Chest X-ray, PA view. Patient: 46 years old, sex M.
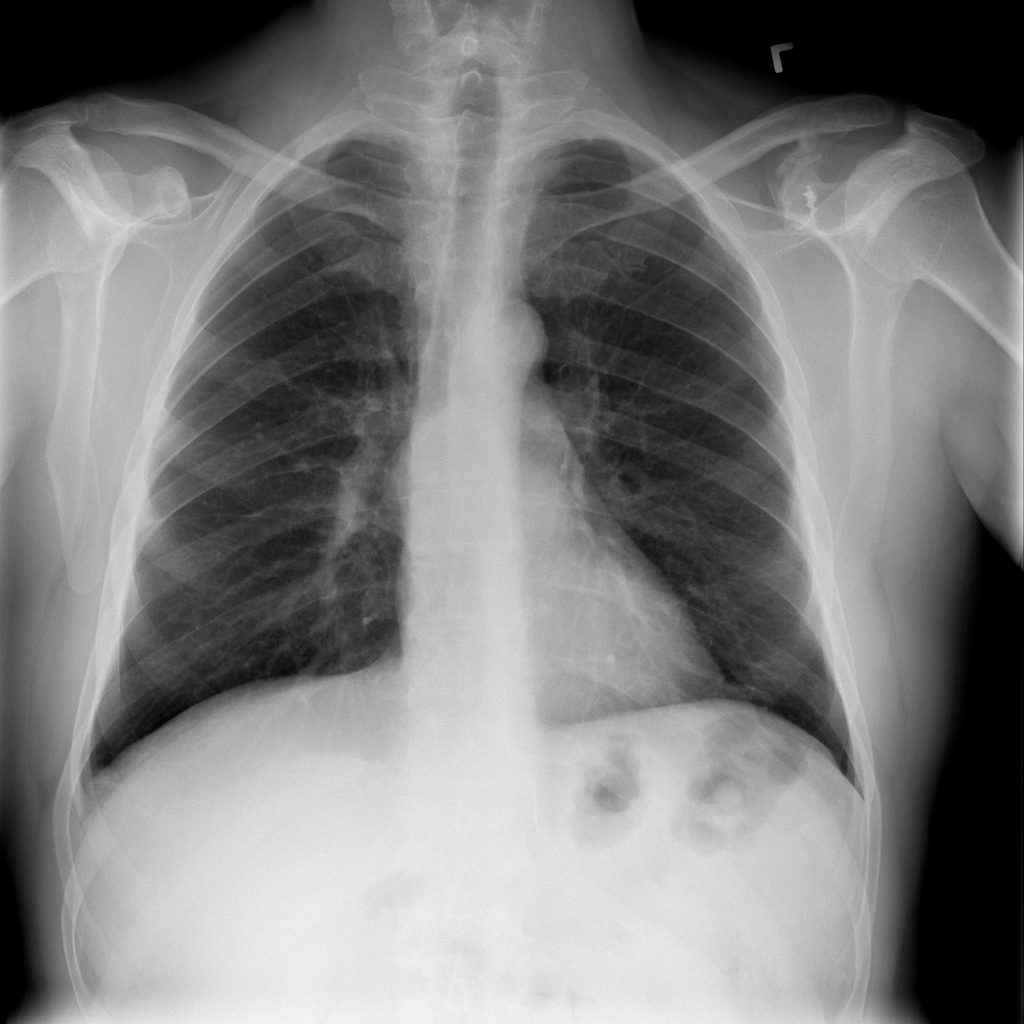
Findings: No Finding